Question: I plan to set the Secure Gateway Client at DMZ at on-premise environment, so I need to open Outbound ports for SG Client to connect to SG on Bluemix. The following question is similar to my question, but the answer doesn't show the needed ports.
<URL>
The following Bluemix Doc shows Outbound 443 is needed.
<URL>
But, the tcpdump, which I got when I executed "docker run -it ibmcom/secure-gateway-client XXXX", showed that SG Client used Outbound 443 and 9000. Is it collect that all ports SG Client uses are Outbound 443 and 9000 ?

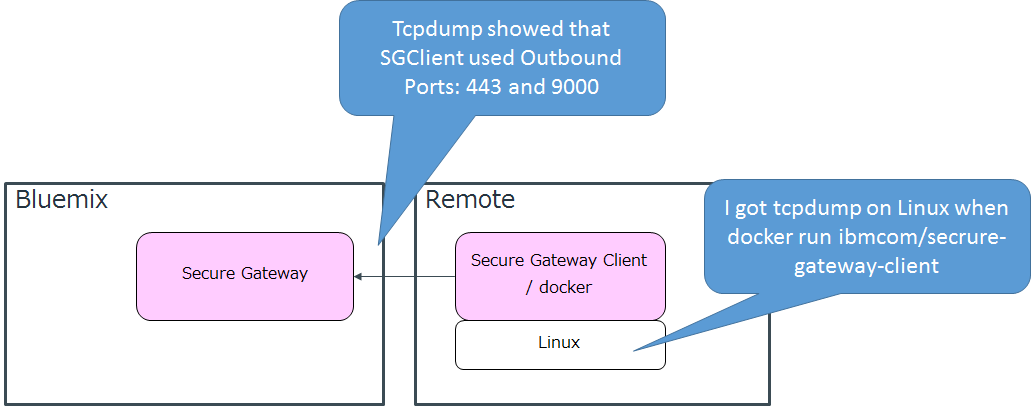
Answer: Correct, if you are closing down both outbound and inbound ports using your firewall, then for outbound allow ports 443/9000. So your initial assertion is correct.